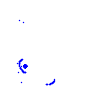
Particle: pion